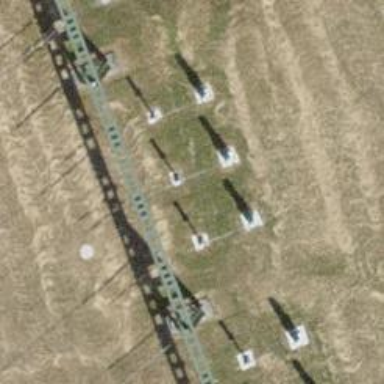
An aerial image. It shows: Three power lines with cables.